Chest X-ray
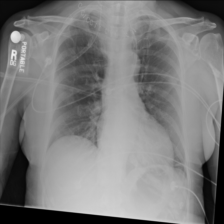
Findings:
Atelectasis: negative
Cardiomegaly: negative
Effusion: negative
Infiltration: negative
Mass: negative
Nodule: negative
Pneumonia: negative
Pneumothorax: negative
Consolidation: negative
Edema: negative
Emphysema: negative
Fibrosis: negative
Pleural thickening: negative
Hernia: negative